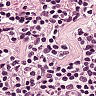
Metastatic tissue present: no